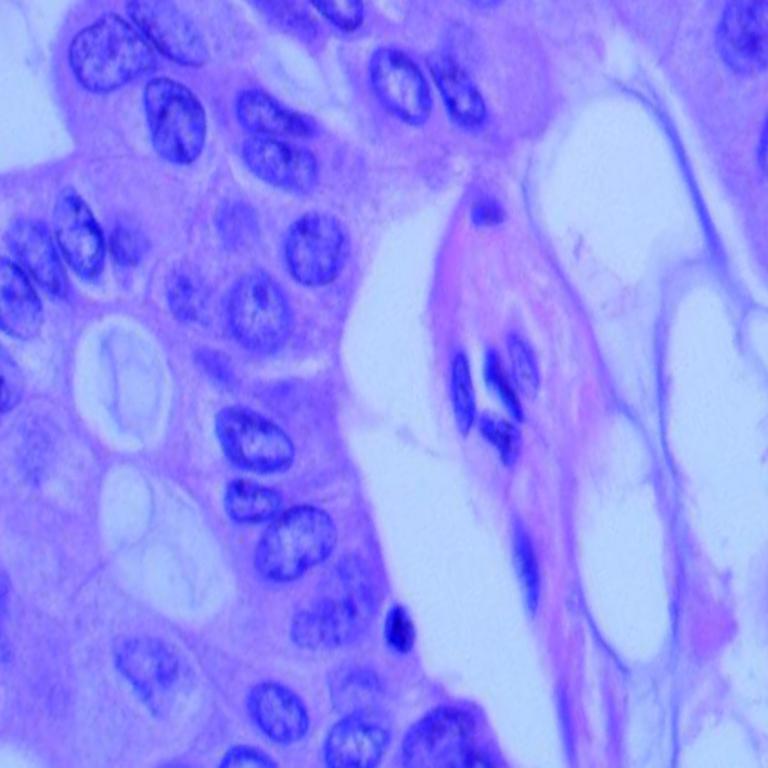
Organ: lung
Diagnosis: adenocarcinomas